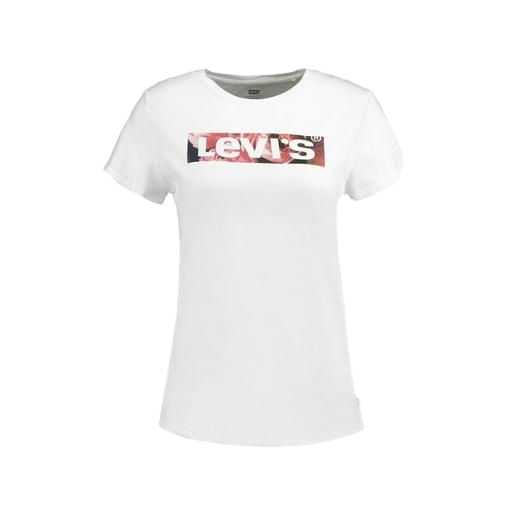
graphic tee, graphic t-shirt, slim crew tee, white background